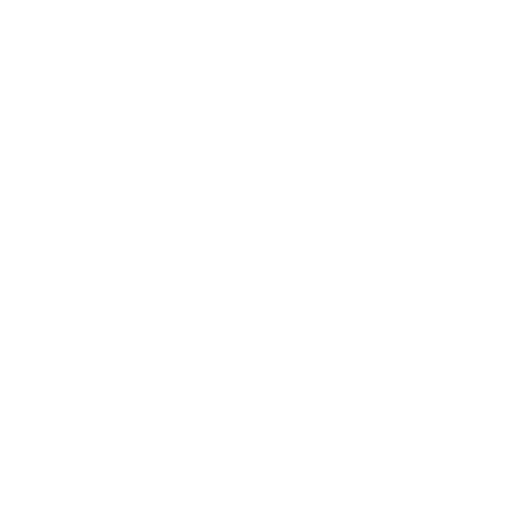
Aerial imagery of bar in Florida named Bamboo Banks containing only unknown